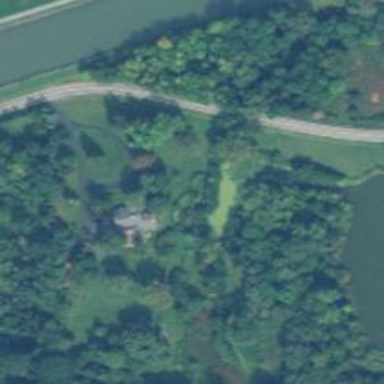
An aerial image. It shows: Driveway.